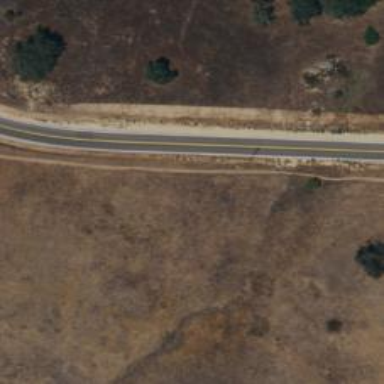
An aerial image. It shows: Secondary road with asphalt surface.